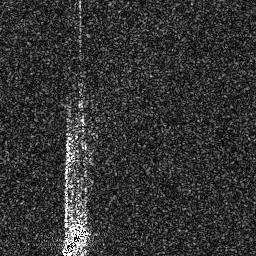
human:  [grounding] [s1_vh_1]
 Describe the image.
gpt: In the satellite image, there is  <ref>1 medium ship </ref> <box>[[22, 87, 33, 99, 0]]</box> located at bottom left.